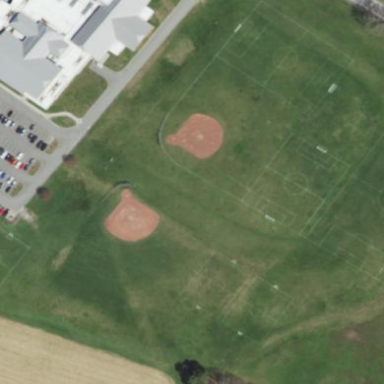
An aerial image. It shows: Baseball pitch for leisure land activities.